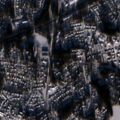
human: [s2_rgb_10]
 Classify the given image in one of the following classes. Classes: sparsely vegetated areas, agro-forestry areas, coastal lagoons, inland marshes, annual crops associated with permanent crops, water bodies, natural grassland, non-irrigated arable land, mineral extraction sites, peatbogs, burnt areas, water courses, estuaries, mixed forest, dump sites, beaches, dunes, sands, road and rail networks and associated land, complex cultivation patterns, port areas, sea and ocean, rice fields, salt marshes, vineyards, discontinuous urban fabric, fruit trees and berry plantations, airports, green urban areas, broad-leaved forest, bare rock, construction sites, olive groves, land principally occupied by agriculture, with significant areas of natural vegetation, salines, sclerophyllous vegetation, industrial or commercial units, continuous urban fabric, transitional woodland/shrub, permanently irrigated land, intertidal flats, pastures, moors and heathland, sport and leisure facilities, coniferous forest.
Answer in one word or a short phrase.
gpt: discontinuous urban fabric, industrial or commercial units, water bodies